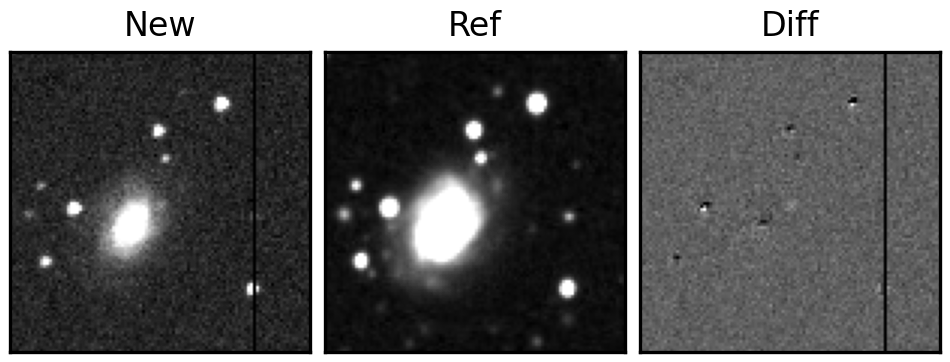
Label: real